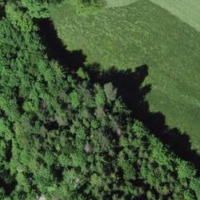
EUNIS habitat code: 25
Species observed at this site:
Vinca major